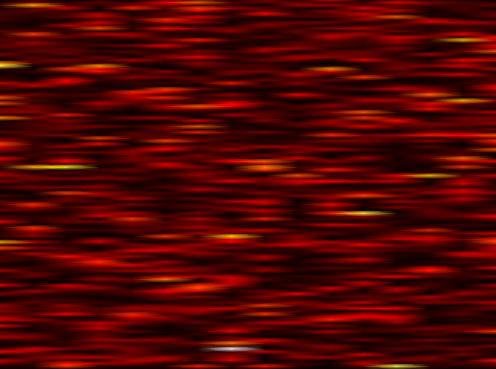
Label: FBMC